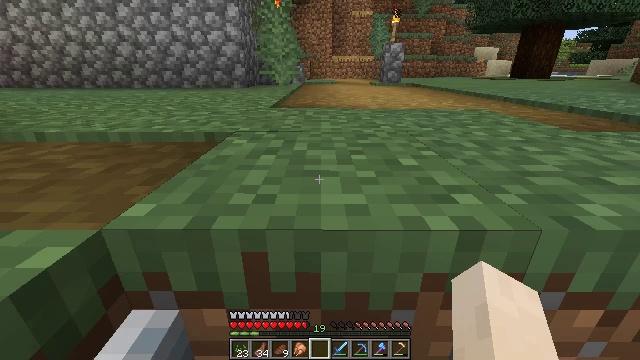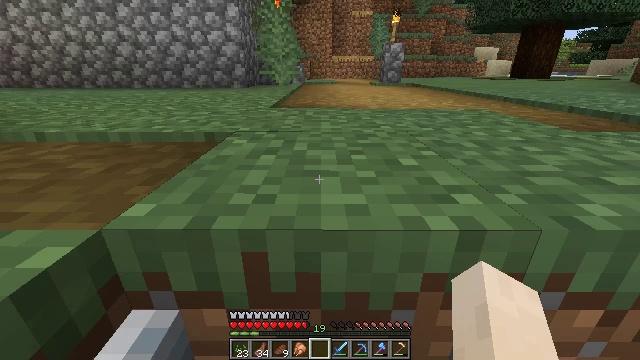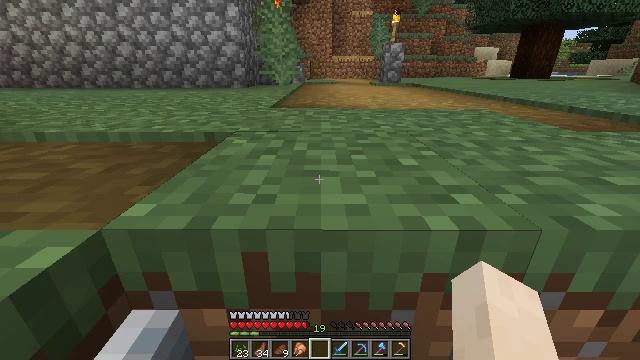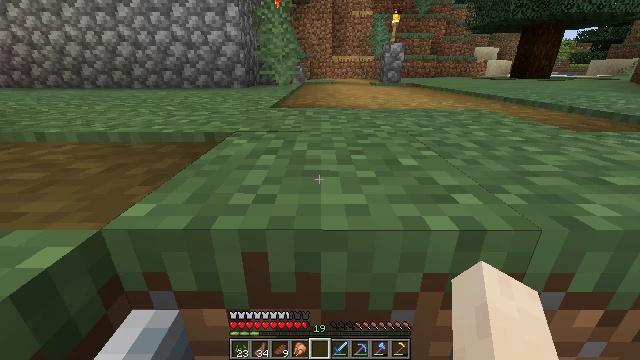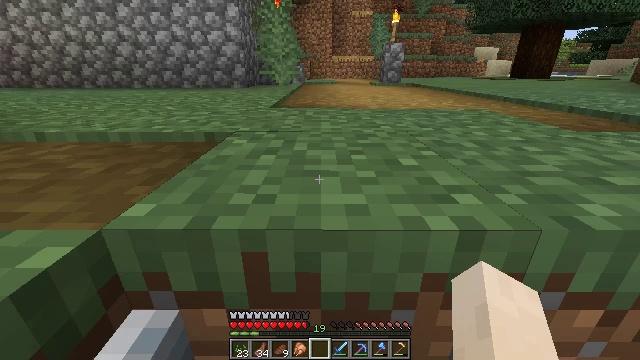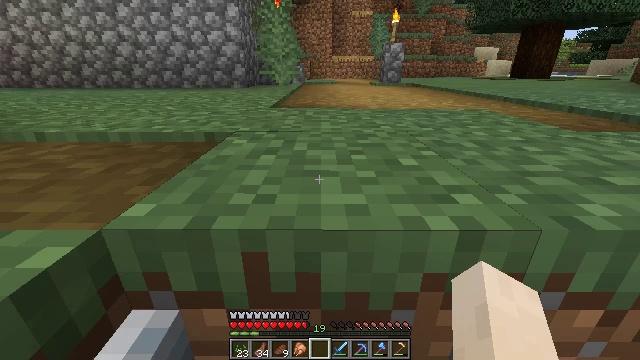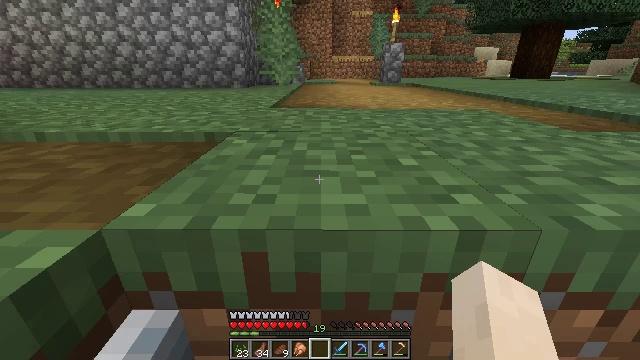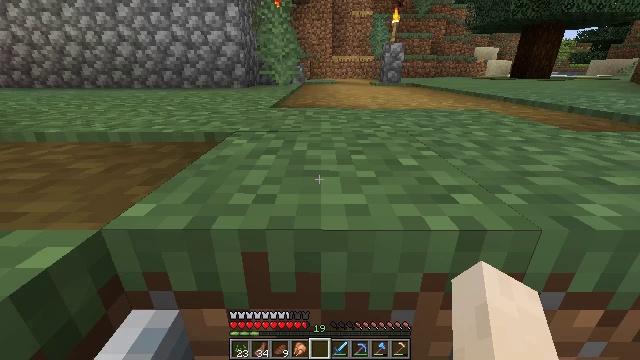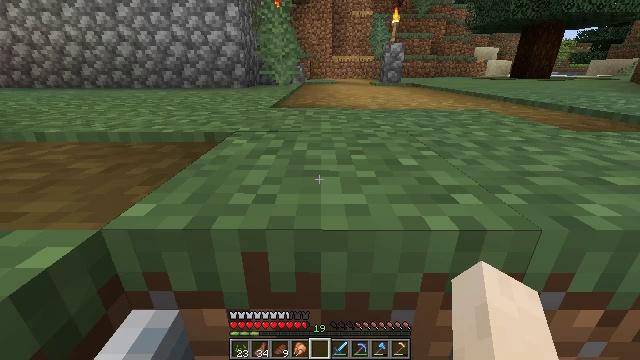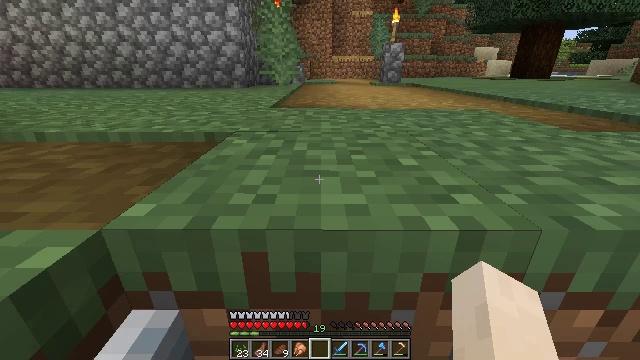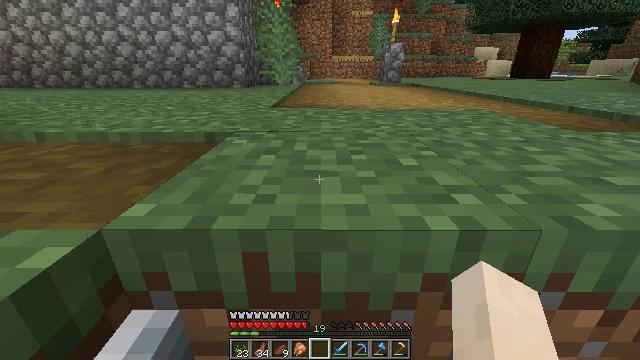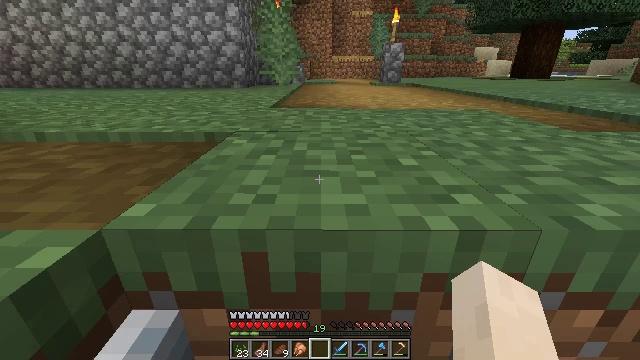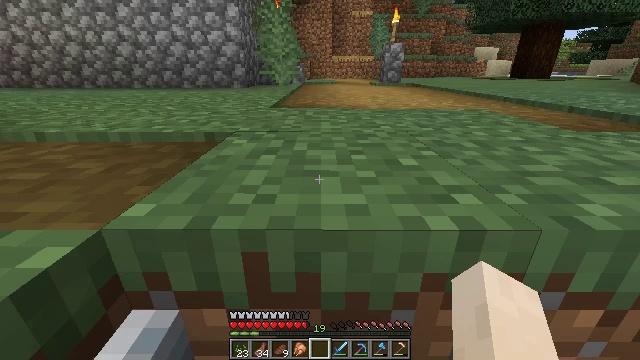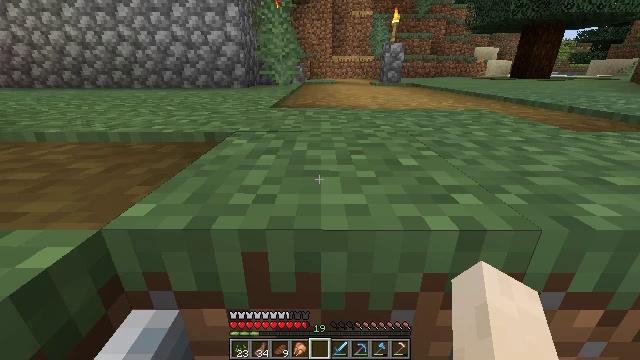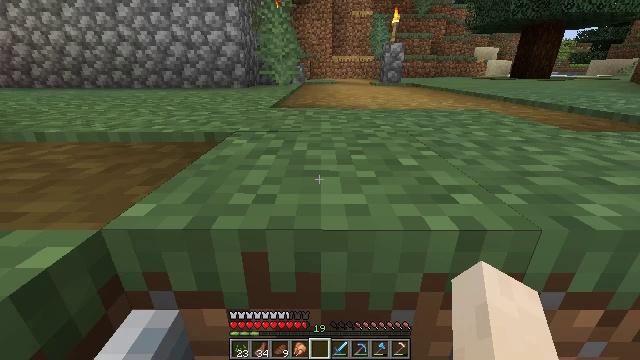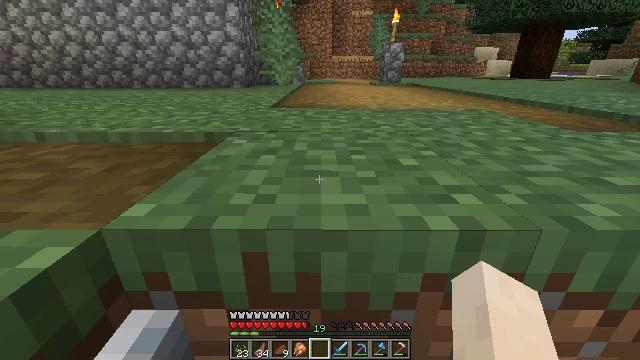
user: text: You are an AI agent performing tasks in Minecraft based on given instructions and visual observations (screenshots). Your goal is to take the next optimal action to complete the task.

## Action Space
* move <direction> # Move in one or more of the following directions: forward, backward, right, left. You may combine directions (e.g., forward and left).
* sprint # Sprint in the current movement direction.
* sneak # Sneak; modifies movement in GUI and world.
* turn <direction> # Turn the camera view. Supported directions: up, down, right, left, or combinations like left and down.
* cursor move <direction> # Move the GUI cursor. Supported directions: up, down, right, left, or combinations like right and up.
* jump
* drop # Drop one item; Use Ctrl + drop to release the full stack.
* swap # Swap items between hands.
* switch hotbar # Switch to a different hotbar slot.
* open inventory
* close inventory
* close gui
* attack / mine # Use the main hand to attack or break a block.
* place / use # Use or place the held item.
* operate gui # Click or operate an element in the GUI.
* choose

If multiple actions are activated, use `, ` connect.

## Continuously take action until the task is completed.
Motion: motion action
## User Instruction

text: Gather wheat by left-clicking on it.
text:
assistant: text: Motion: no_op
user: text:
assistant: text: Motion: no_op
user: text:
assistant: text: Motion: no_op
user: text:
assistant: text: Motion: no_op
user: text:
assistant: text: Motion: no_op
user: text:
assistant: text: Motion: no_op
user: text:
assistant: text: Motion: no_op
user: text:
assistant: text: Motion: no_op
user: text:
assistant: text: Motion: no_op
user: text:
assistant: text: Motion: no_op
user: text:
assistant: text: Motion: no_op
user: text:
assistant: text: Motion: no_op
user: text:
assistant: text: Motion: no_op
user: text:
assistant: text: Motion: no_op
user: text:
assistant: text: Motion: no_op
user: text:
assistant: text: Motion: no_op
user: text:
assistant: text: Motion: no_op
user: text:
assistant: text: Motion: no_op
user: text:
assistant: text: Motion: no_op
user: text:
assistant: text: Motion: no_op
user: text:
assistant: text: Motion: no_op
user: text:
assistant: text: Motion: no_op
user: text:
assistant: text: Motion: no_op
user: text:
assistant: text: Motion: no_op
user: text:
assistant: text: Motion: no_op
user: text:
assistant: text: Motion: no_op
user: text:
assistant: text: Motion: no_op
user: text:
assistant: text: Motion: no_op
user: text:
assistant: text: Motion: no_op
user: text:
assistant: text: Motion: no_op